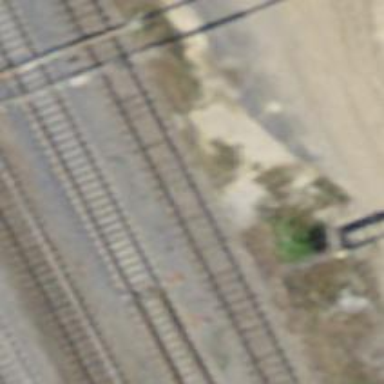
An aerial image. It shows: Rail siding with electrified tracks using contact line.